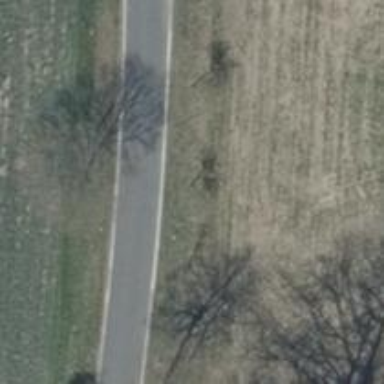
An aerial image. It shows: Secondary road with asphalt surface.